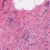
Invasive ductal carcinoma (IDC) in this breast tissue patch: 0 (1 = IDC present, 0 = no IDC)